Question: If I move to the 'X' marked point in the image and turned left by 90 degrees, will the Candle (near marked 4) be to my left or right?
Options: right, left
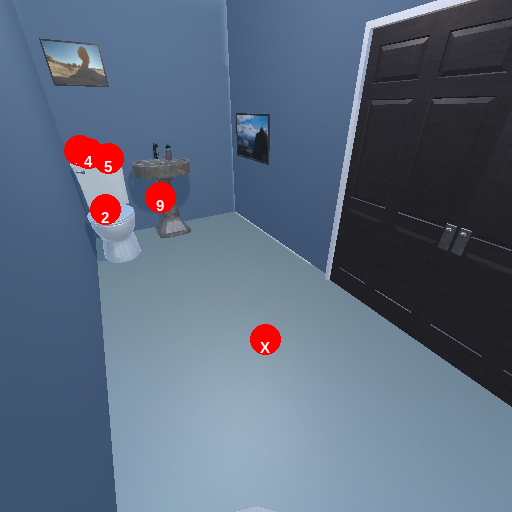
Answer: right